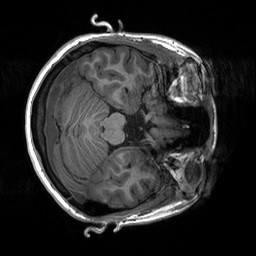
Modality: T1w
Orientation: axial
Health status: healthy
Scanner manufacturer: siemens
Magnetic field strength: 3 T
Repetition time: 2.3 s
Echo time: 0.00207 s